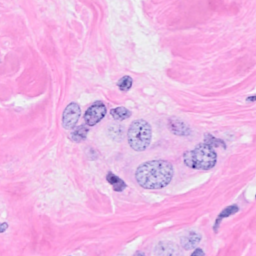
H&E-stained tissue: Breast